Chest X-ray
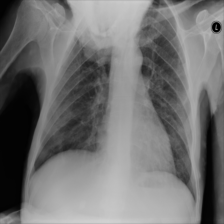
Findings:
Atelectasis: negative
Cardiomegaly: negative
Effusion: negative
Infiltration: negative
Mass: negative
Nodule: negative
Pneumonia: negative
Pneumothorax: negative
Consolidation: negative
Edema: negative
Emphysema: negative
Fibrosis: negative
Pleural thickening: negative
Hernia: negative